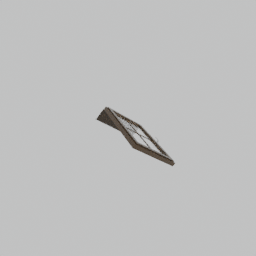
Label: architecture